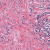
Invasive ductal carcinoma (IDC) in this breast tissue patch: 1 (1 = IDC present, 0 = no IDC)